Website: lowes
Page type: delivery-shipping
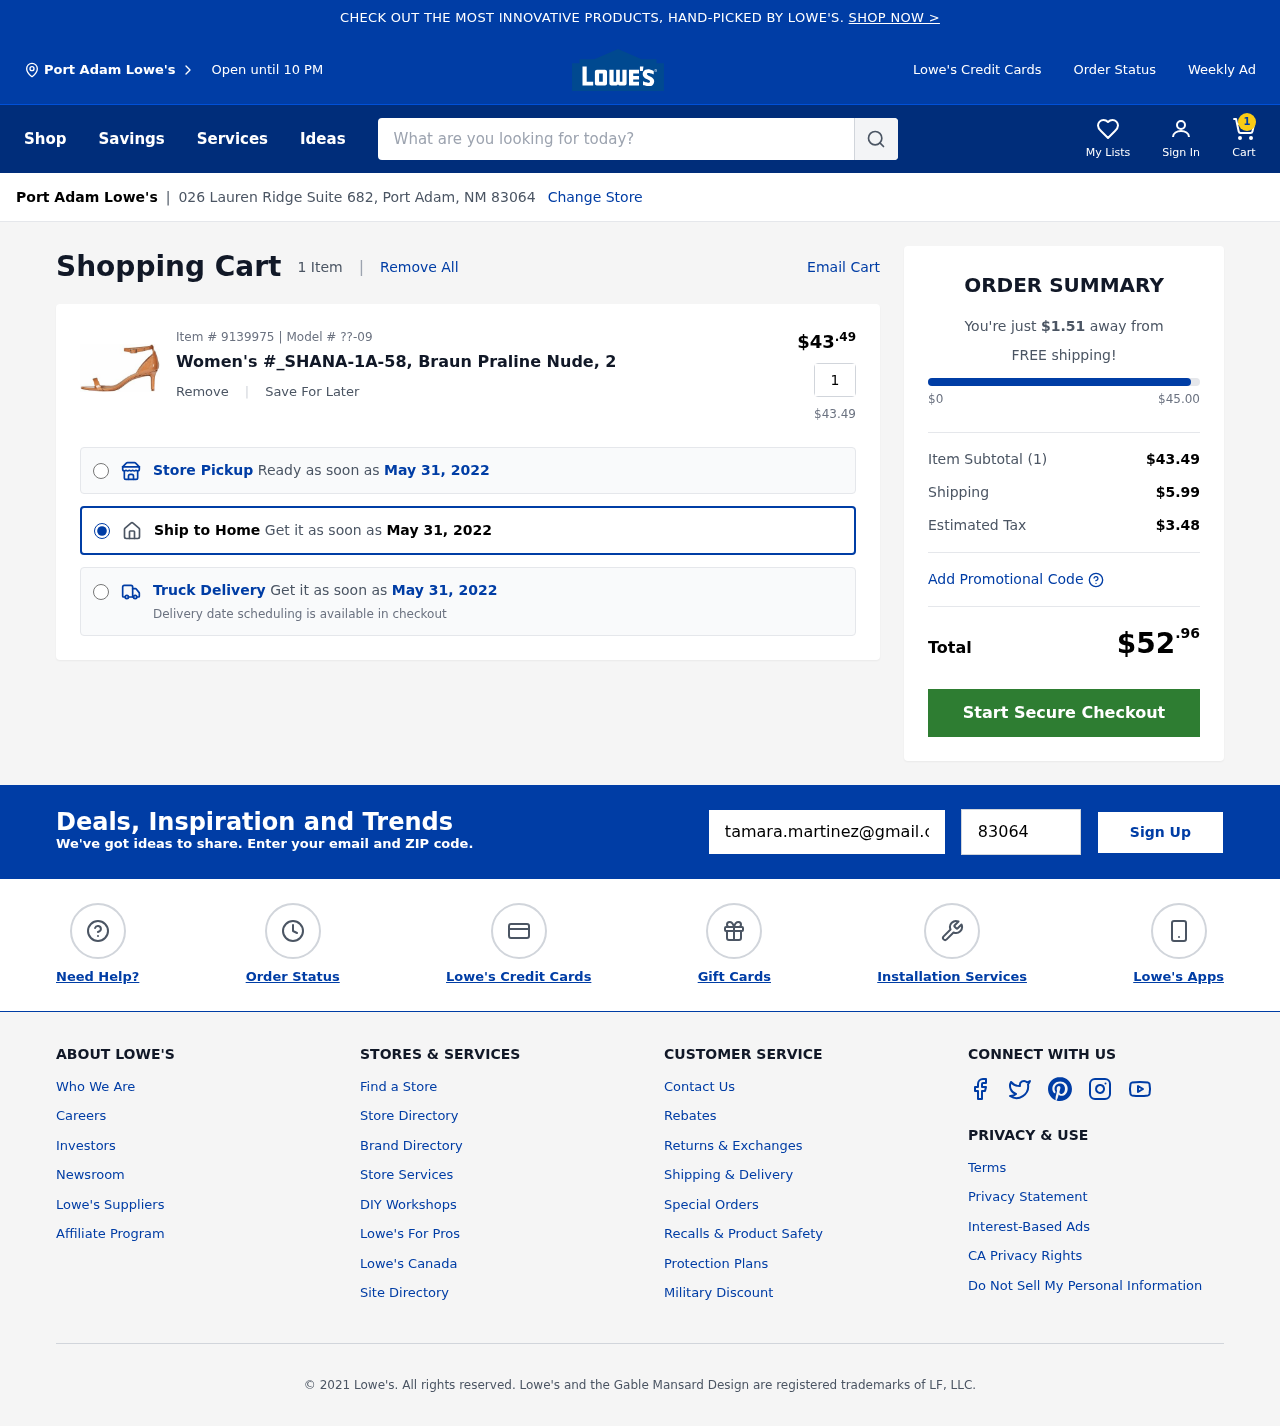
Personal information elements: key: PII_CITY
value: Port Adam
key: PII_EMAIL
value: tamara.martinez@gmail.com
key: PII_POSTCODE
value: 83064
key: PII_STREET
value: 026 Lauren Ridge Suite 682
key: PII_CITY2
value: Port Adam
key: PII_CITY_STATE_ZIP
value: Port Adam, NM 83064
Product elements: key: PRODUCT1_NAME
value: Women's #_SHANA-1A-58, Braun Praline Nude, 2
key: PRODUCT1_PRICE
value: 43.49
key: PRODUCT1_QUANTITY
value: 1
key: PRODUCT1_MODEL
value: ??-09
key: PRODUCT1_PRICE2
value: $43.49
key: PRODUCT1_ITEM_NUMBER
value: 9139975
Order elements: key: ORDER_NUM_ITEMS
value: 1
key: ORDER_DELIVERY_DATE
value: May 31, 2022
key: ORDER_DELIVERY_DATE2
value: May 31, 2022
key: ORDER_DELIVERY_DATE3
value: May 31, 2022
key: AMOUNT_TO_FREE_SHIPPING
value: $1.51
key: ORDER_SUBTOTAL
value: $43.49
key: ORDER_SHIPPING_COST
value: $5.99
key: ORDER_TAX
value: $3.48
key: ORDER_TOTAL
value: $52.96
Search elements: key: HEADER_SEARCH
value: What are you looking for today?